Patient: sex M, age 69
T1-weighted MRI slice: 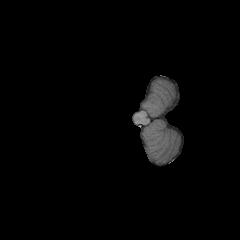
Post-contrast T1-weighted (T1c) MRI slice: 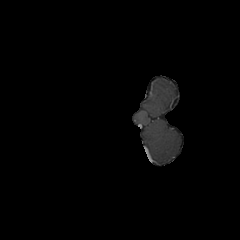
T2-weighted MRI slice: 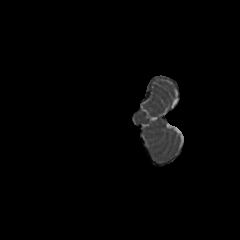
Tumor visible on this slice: no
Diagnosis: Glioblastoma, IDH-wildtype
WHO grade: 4